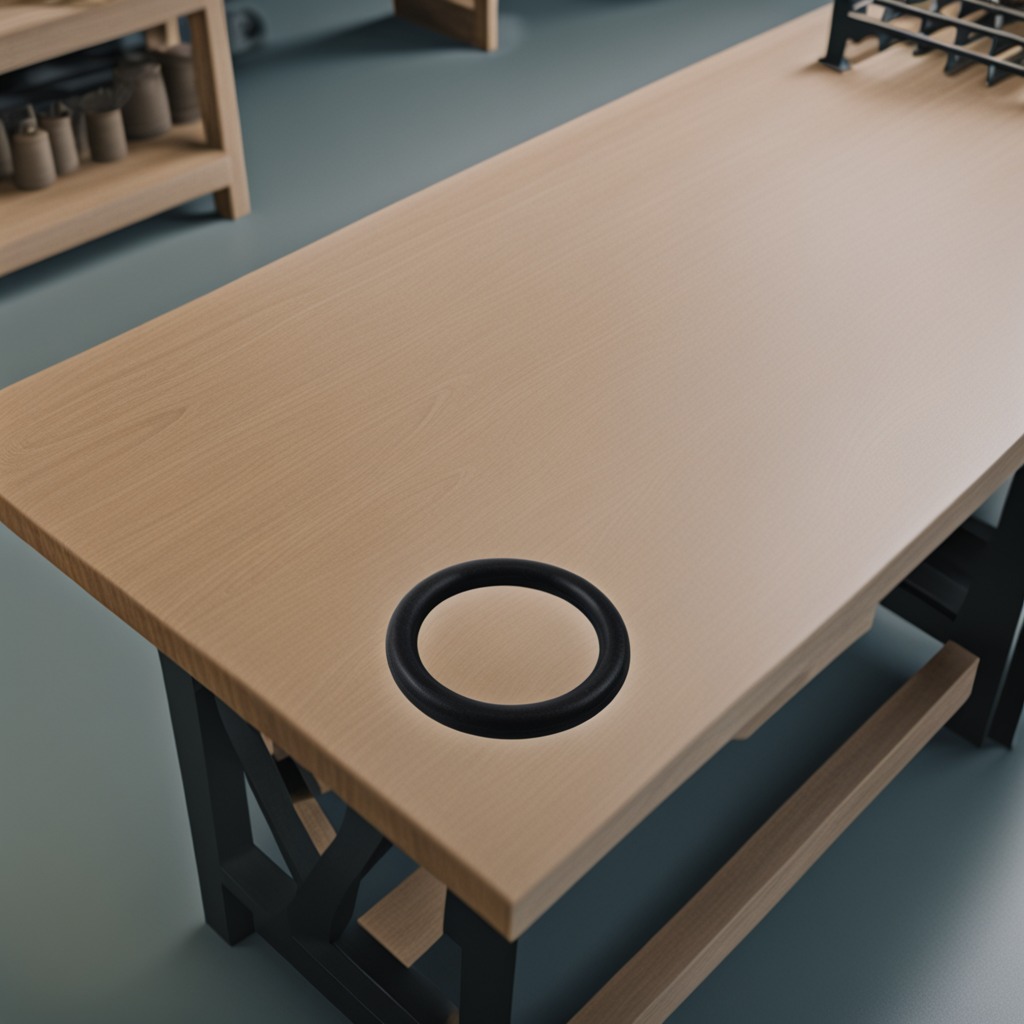
A rubber O-ring is lying on a workbench inside a coastal fishing gear workshop.